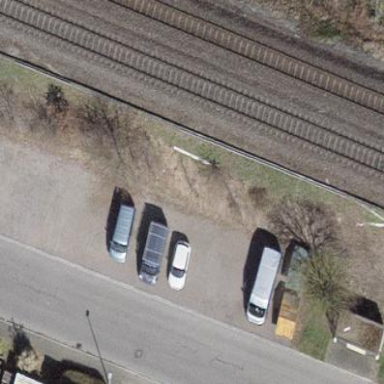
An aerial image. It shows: Parking available on the street side.